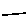
Label: line